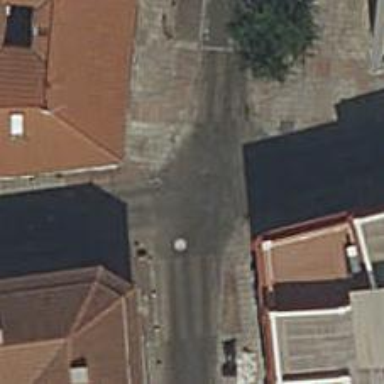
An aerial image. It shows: Residential road with paving stones.